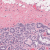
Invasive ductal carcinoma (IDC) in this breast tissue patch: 0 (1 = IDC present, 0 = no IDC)